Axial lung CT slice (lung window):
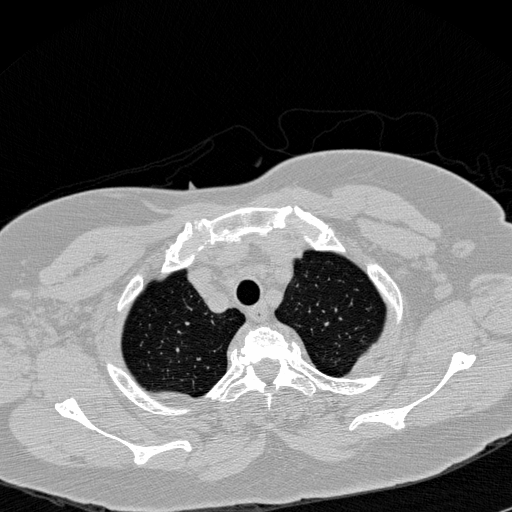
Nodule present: no